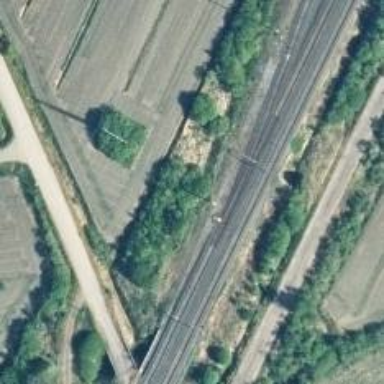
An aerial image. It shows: Continuous rail railway with electrified contact line.